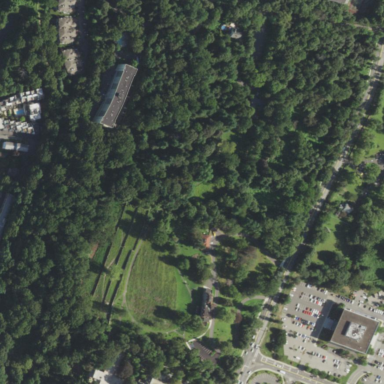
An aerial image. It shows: Lovely park for leisure and relaxation.